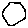
Label: circle